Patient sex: M
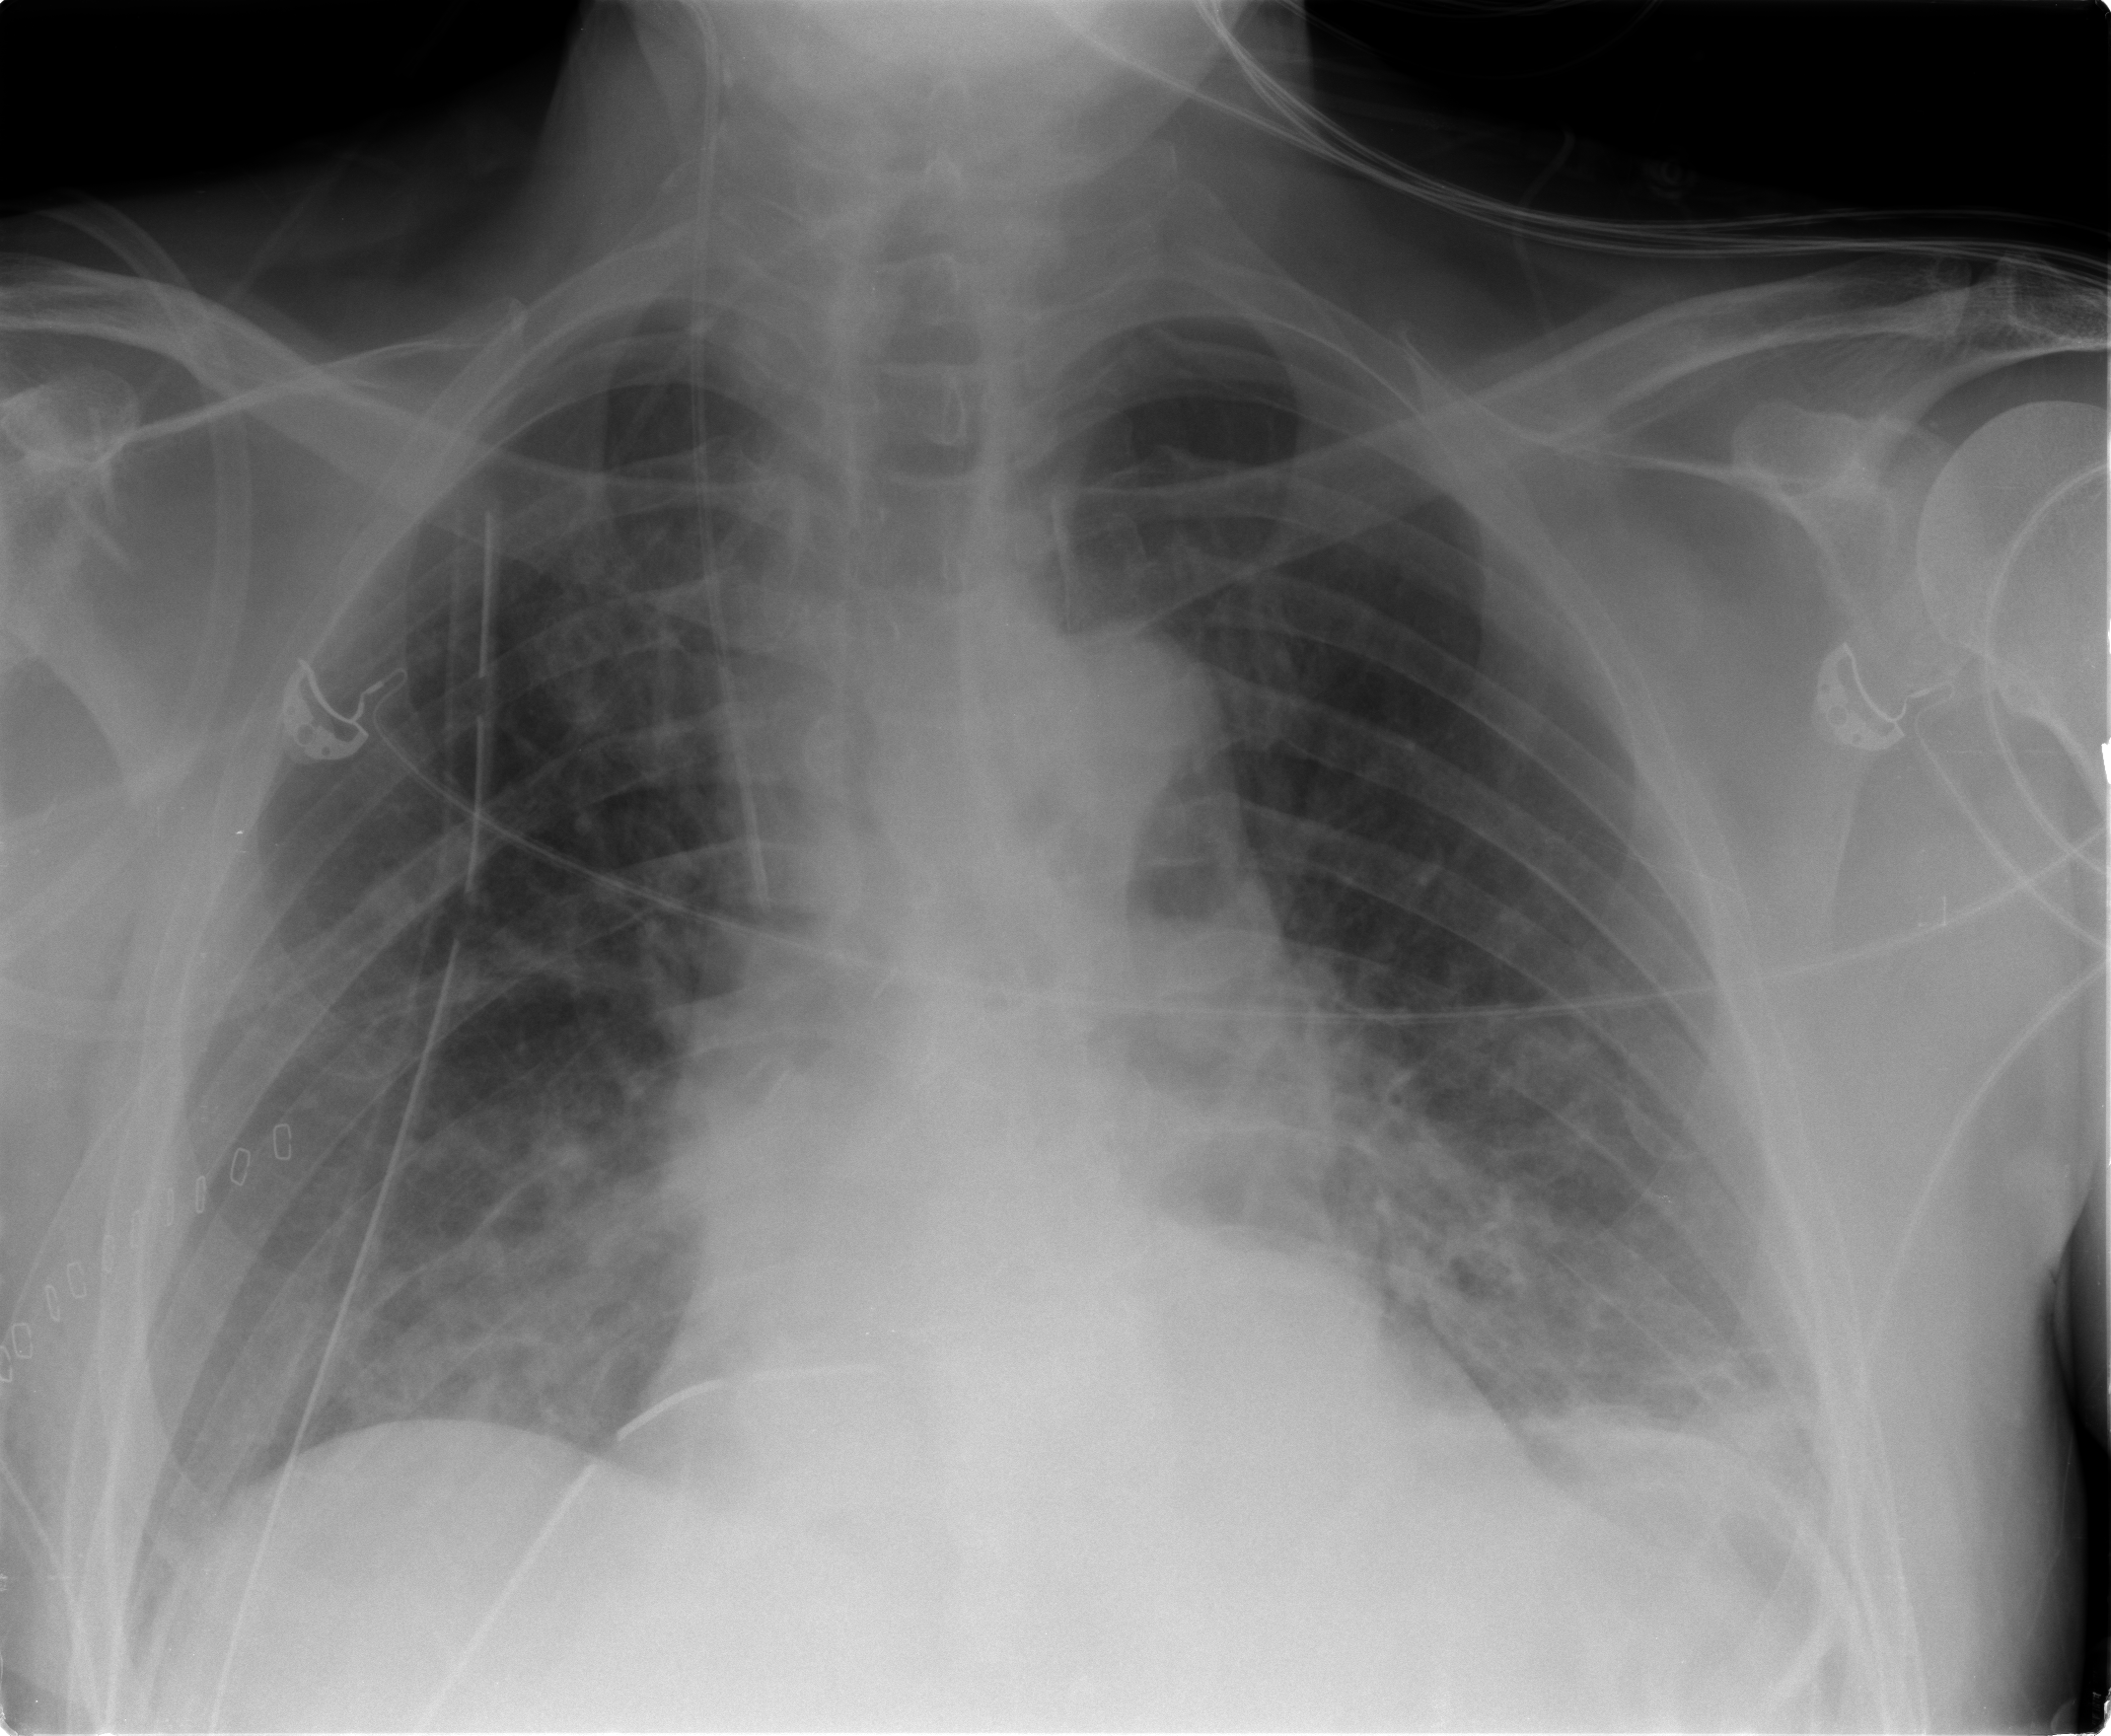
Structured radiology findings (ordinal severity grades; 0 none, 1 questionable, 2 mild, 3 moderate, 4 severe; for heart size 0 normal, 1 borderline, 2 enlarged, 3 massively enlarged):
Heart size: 0
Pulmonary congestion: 0
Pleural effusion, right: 0
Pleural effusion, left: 0
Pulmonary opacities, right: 1
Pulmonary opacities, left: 1
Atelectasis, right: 2
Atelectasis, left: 2